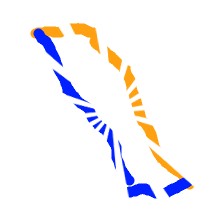
Shape: parallelogram